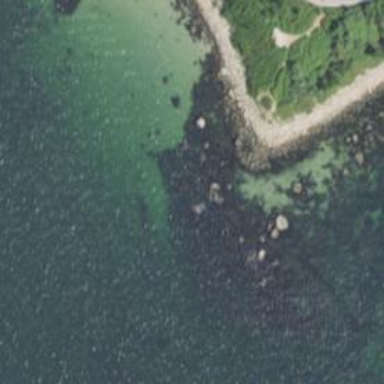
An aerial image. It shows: Natural rock reef.